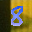
Label: 8